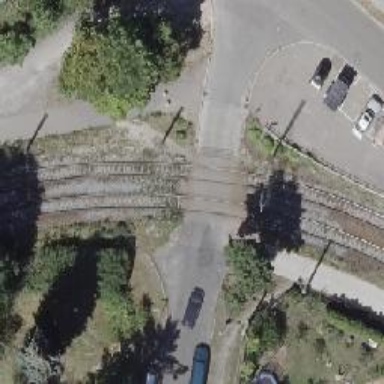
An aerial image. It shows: Tram level crossing on the railway.